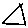
Label: triangle